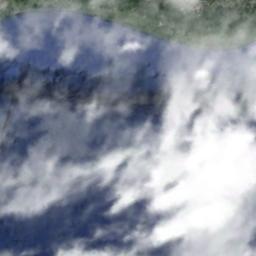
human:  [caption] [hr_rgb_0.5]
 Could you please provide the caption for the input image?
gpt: The stratus clouds are located above the sea and the land covered by dense vegetation while some ups and downs are on the ocean floor .

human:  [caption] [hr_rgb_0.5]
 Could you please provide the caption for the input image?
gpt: The white cloud is above green land and blue sea .

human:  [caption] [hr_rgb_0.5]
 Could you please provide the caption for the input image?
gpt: Large fluffy white clouds on green land and blue sea .

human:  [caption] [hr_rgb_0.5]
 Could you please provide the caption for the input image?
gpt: There is a little thin cloud above the brown farmland .

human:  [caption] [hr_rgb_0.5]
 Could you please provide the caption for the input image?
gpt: There are white clouds over a sea shore .